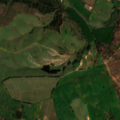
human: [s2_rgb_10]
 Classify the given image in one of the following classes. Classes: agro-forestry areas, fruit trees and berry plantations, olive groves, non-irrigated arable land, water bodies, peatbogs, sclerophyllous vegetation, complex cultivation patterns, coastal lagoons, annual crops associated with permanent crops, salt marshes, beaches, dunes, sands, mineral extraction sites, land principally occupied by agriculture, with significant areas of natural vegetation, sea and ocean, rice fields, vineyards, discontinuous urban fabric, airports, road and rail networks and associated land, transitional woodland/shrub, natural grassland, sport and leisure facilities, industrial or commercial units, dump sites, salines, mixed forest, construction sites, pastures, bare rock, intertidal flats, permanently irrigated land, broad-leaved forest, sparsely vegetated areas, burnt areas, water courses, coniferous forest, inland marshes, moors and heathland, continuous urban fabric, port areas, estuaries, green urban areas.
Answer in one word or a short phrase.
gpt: non-irrigated arable land, agro-forestry areas, transitional woodland/shrub